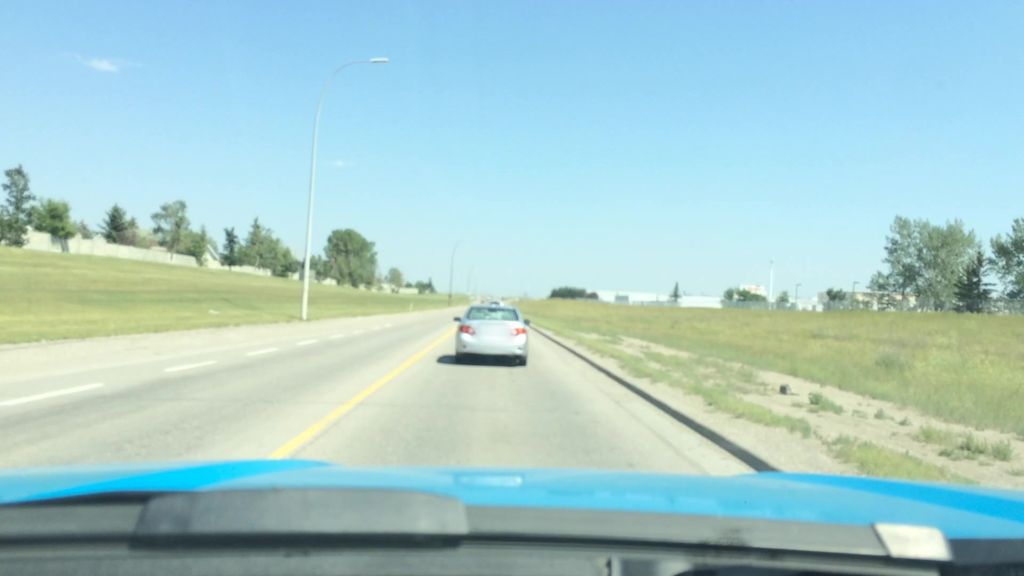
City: calgary